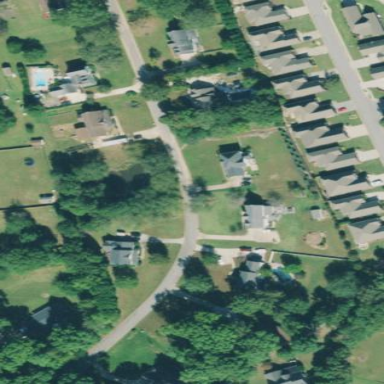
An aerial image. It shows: Residential neighbourhood.